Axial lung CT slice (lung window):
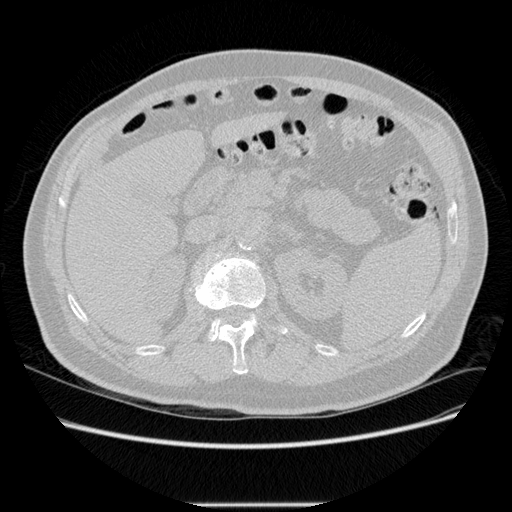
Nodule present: no